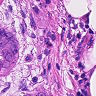
Metastatic tissue present: yes